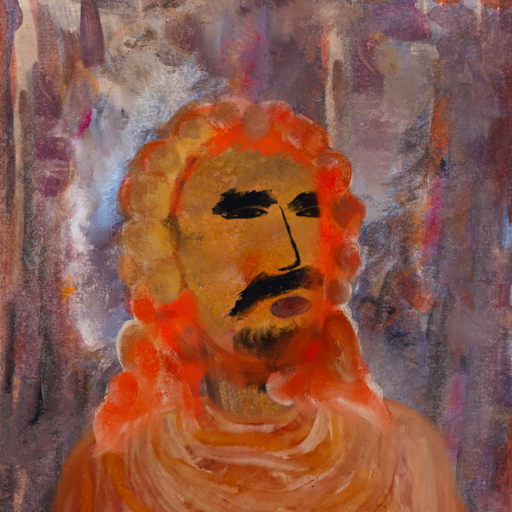
Background: Hypocrite, Head And Neck Side: Pipe, Face Side: Mosgoul, Bust: Pious_Lady, Hair Side: Rupkatha, Head Accessory: Blank, Second Necklace: Blank, Necklace: Blank, Baby: Blank